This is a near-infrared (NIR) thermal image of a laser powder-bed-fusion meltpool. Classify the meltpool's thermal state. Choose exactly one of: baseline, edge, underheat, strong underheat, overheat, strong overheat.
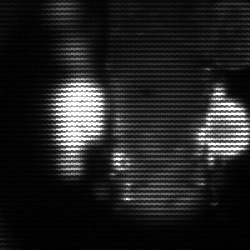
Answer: strong underheat